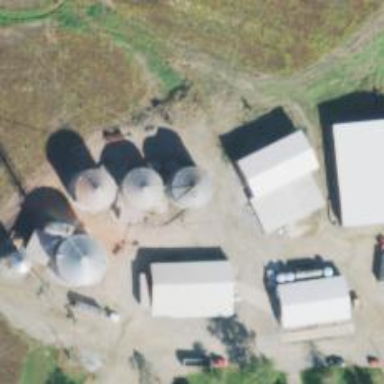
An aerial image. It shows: Silo.